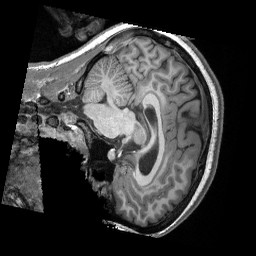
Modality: T1w
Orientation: sagittal
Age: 18
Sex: female
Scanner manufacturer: siemens
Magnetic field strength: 3 T
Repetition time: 2.3 s
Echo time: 0.00308 s